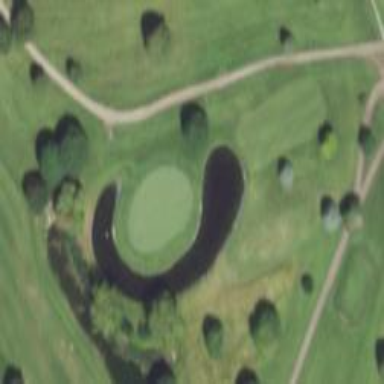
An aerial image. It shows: Area with grass used as rough in golf course.